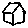
Label: house